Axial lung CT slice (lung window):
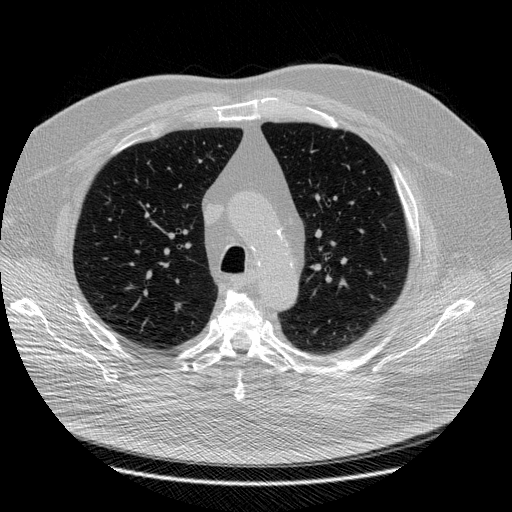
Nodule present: no